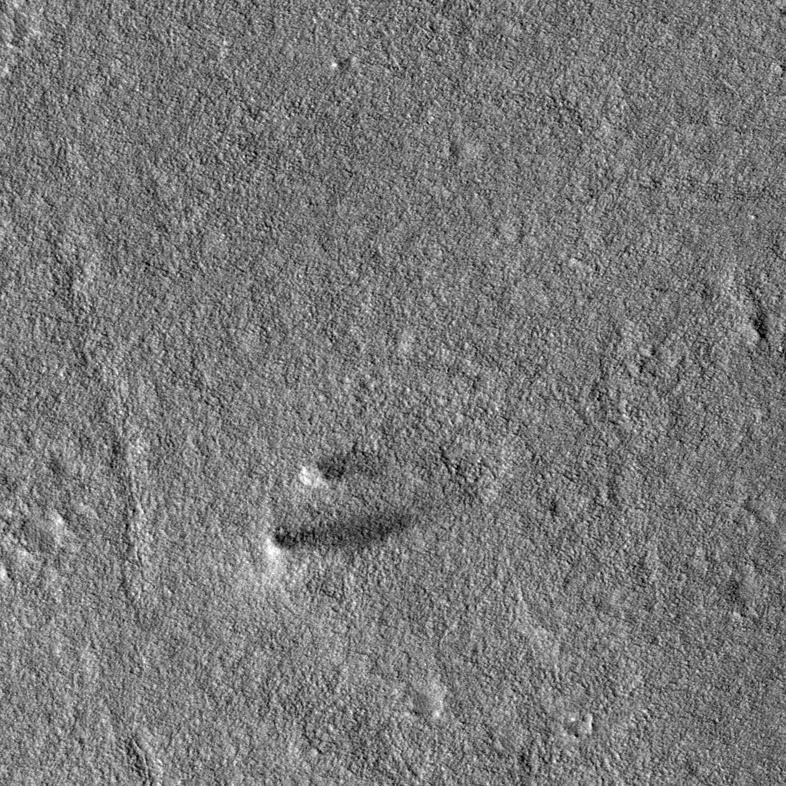
Label: dustdevil, dustdevil